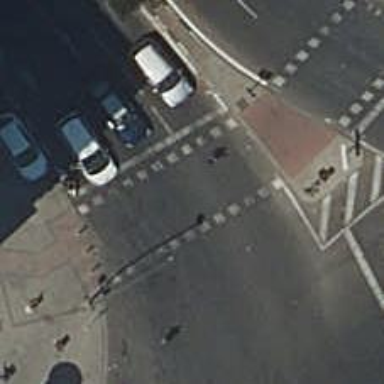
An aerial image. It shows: Zebra crossing with traffic signals. The crossing is marked by traffic lights.